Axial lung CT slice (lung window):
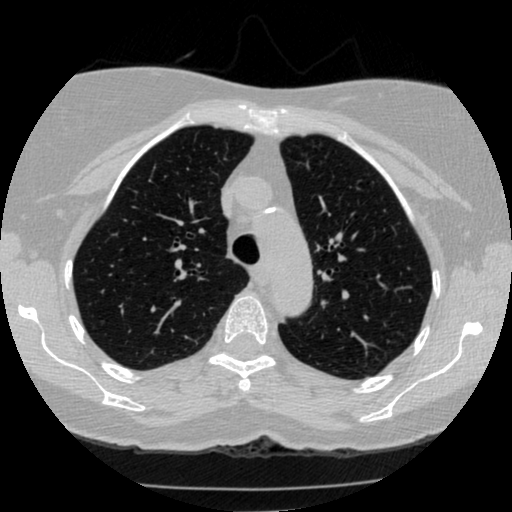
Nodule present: no